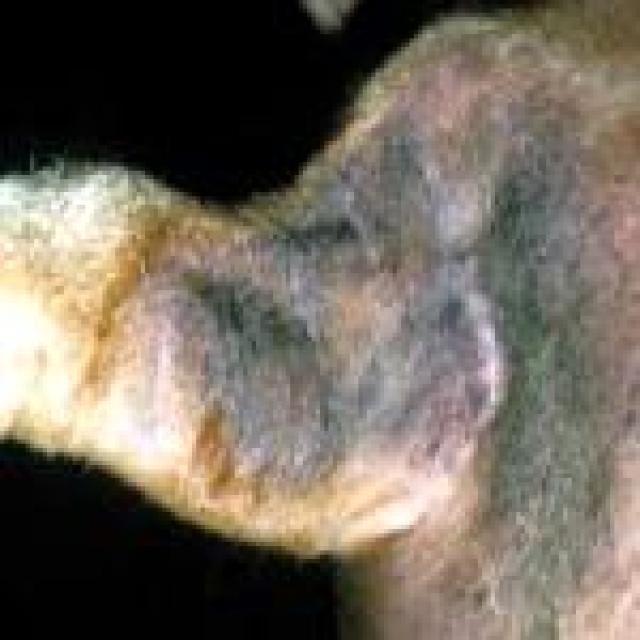
Canine fungal skin infection — characterized by alopecia, scaling, crusting, and circular lesions. Common agents include Malassezia and Candida species.